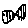
Label: fish